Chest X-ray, AP view. Patient: 60 years old, sex M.
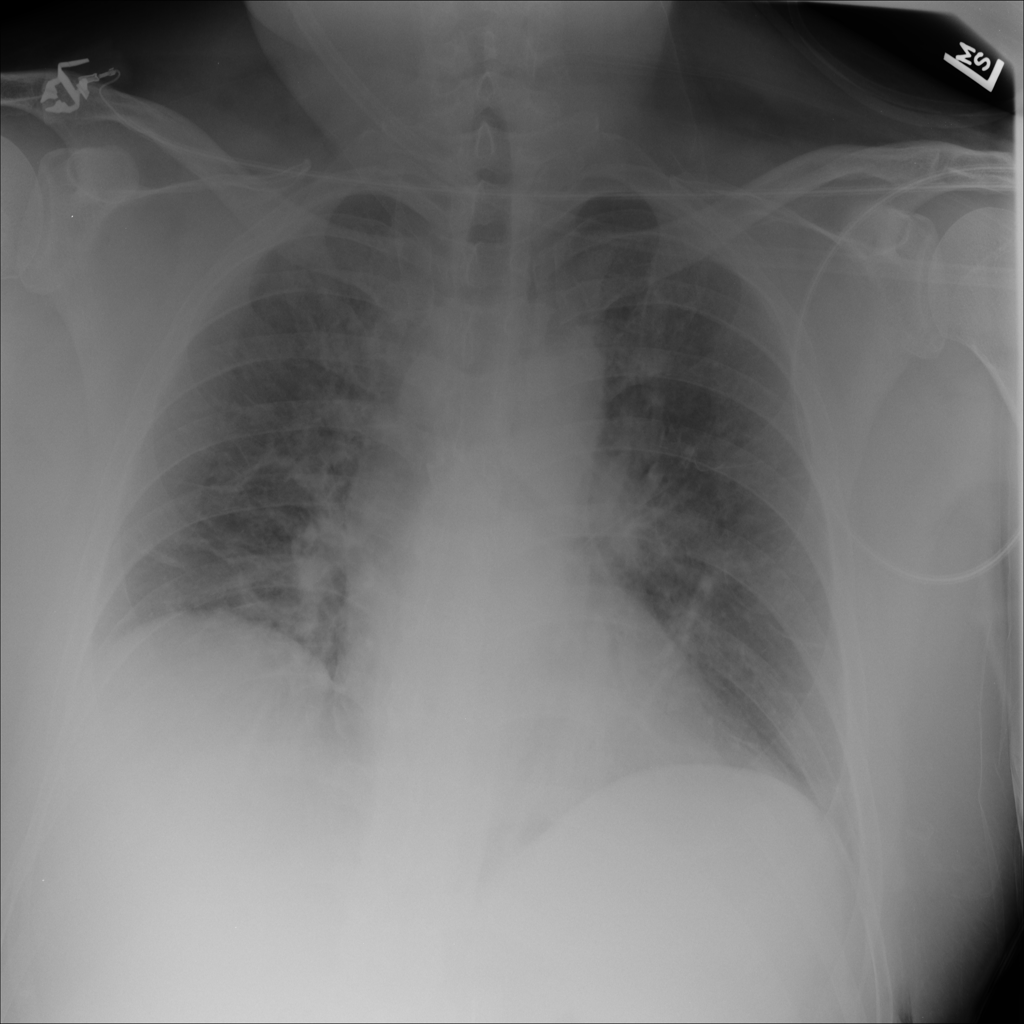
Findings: Edema